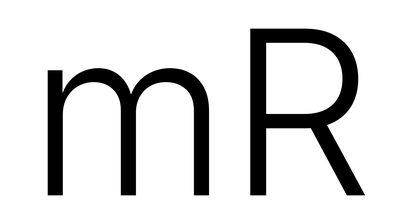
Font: Inter_Light